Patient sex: M
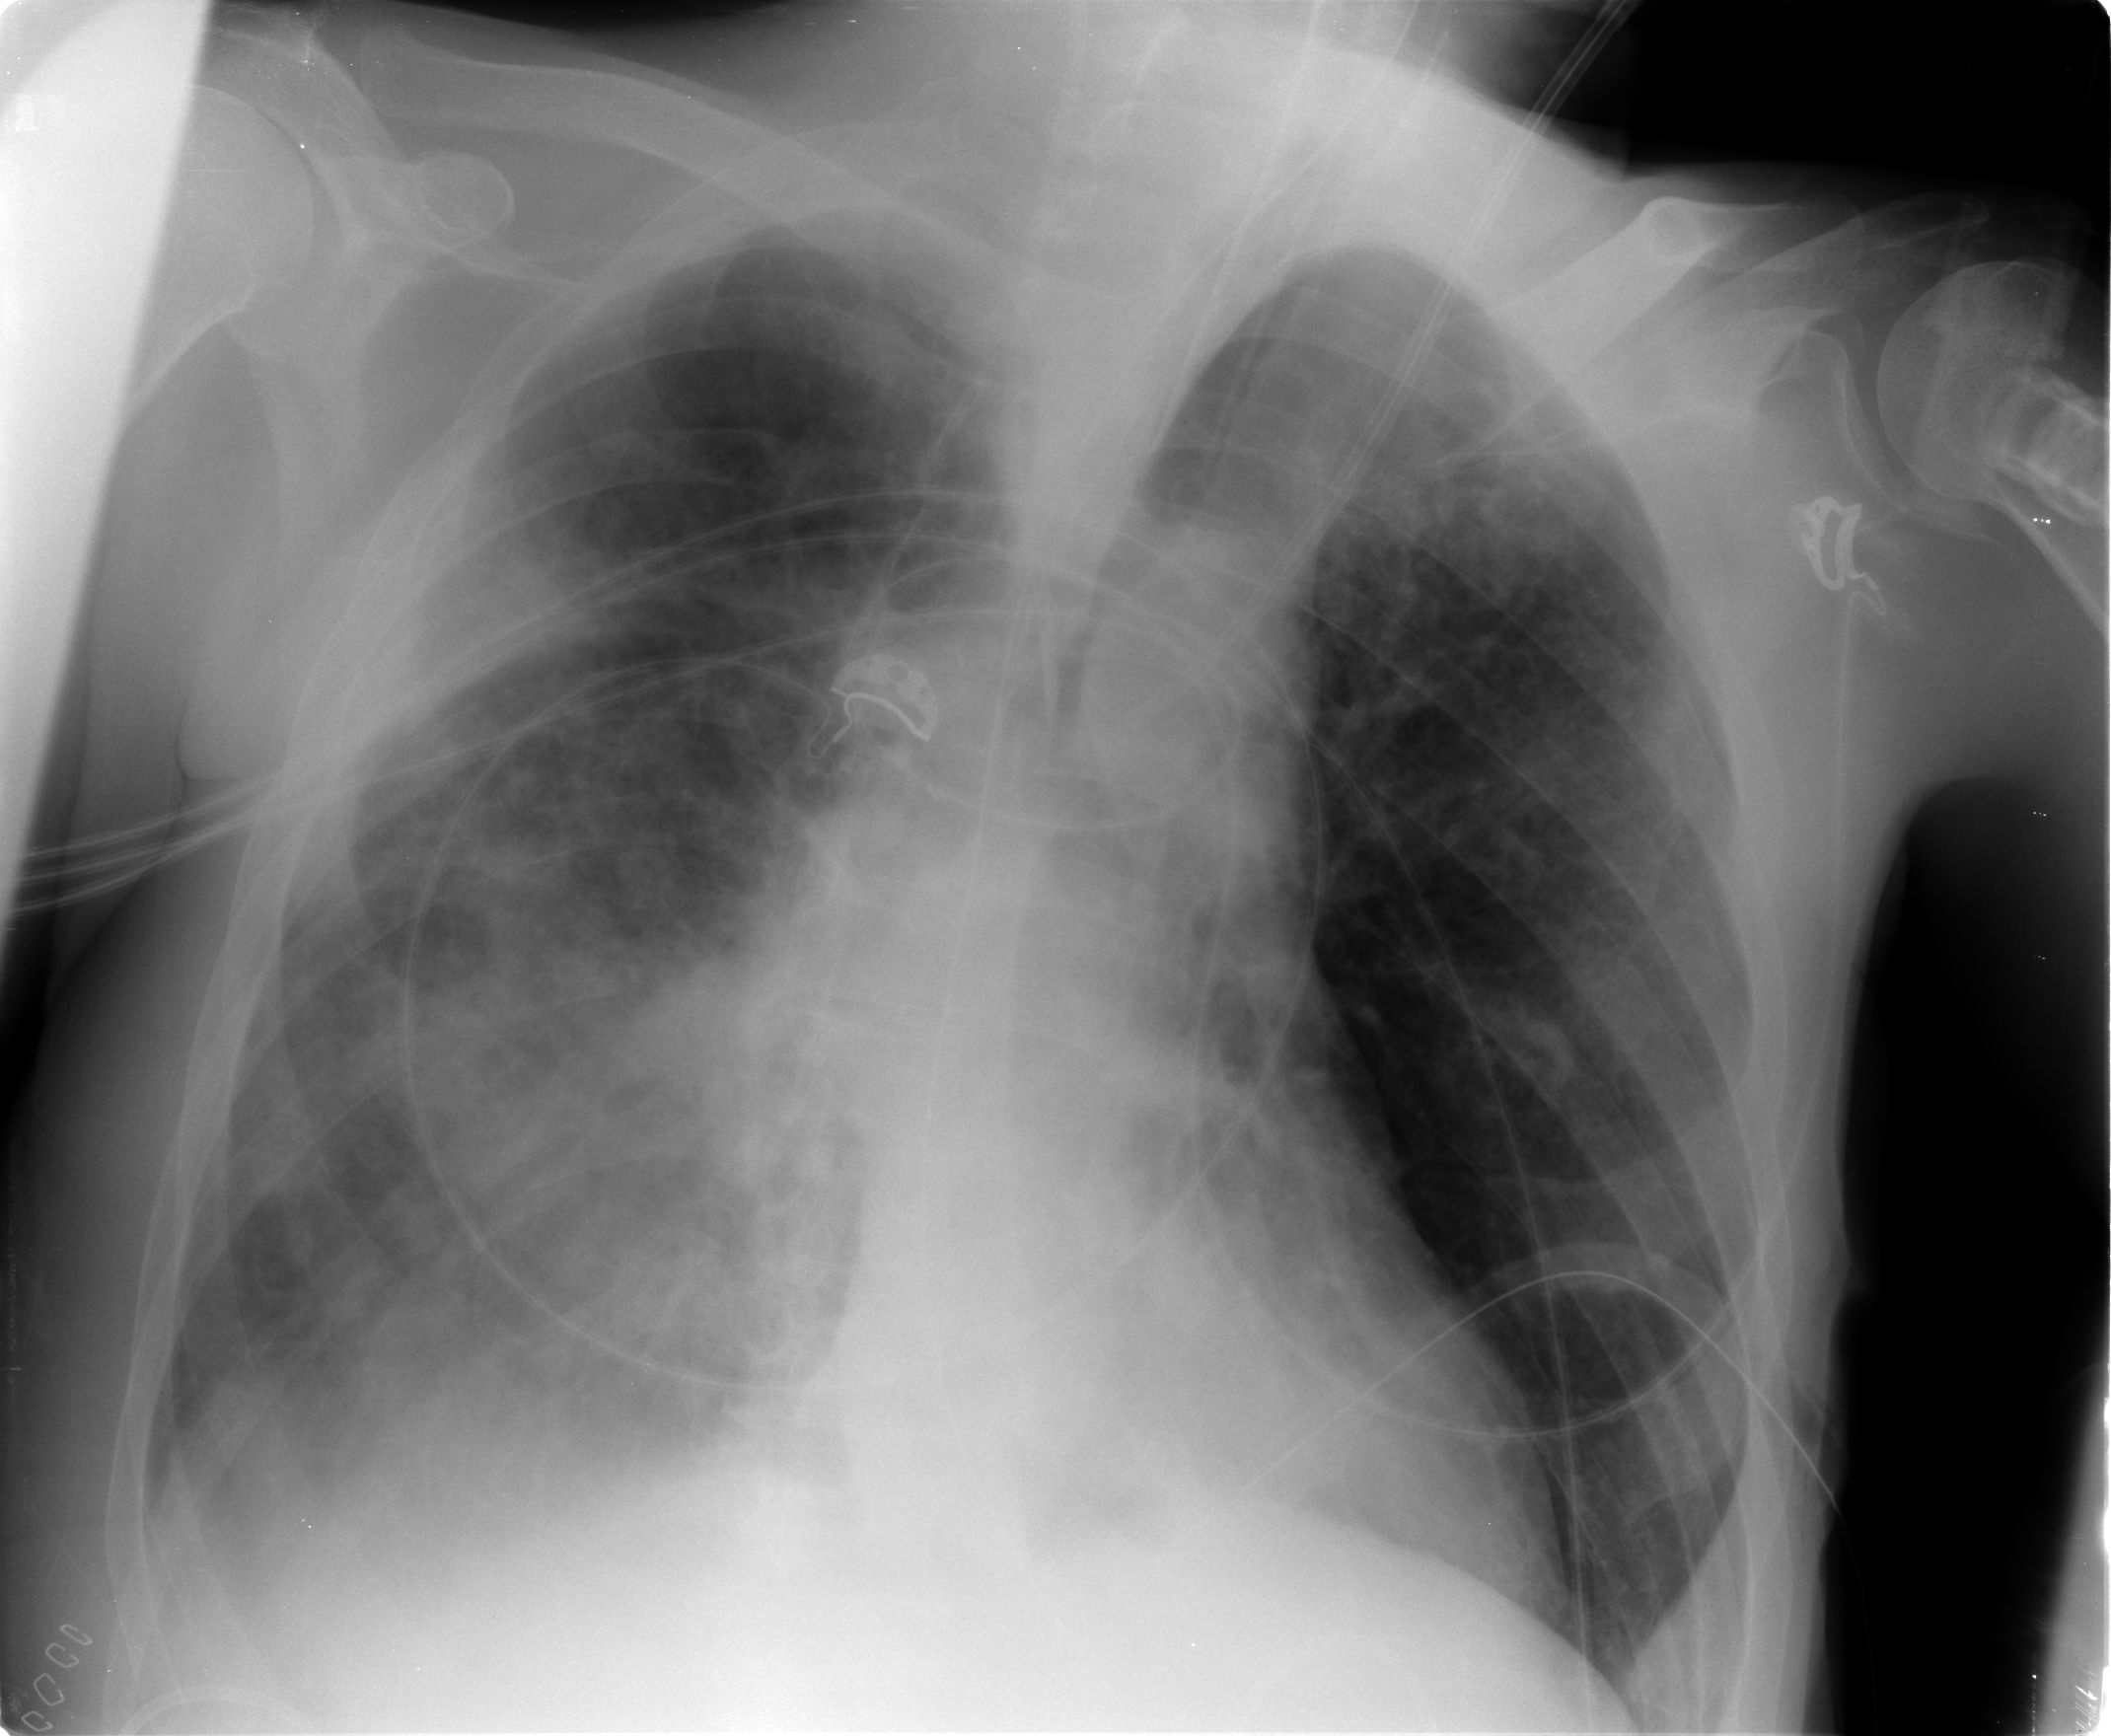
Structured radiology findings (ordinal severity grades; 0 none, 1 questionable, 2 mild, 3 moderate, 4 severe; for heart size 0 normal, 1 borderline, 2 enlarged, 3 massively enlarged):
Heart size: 0
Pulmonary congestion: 3
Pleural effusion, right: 2
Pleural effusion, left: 2
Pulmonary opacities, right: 3
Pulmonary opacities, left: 2
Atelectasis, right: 3
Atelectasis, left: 2